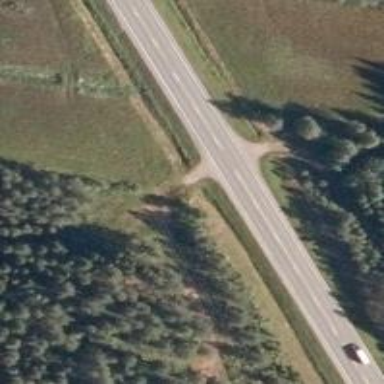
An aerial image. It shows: Trunk link highway.